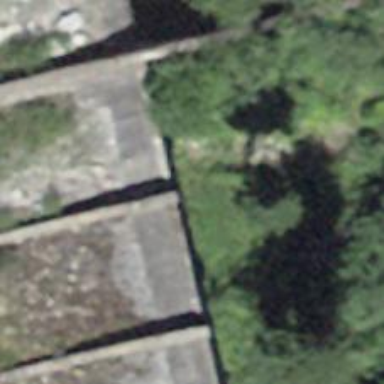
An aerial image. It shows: Retaining wall.